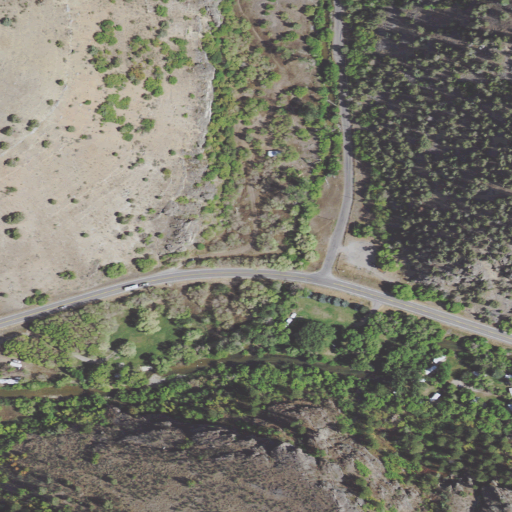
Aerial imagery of valley in Utah named Left Hand Fork Blacksmith Fork Canyon containing shrub, evergreen forest, open development, pasture, low intensity development, mixed forest, and deciduous forest